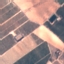
Land use / land cover class: PermanentCrop